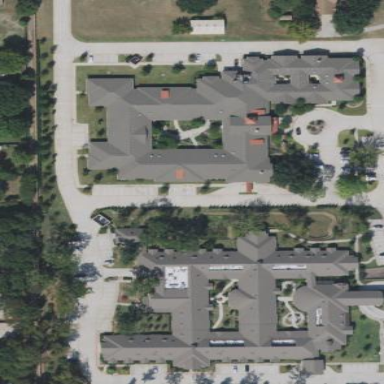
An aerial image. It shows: Nursing home.